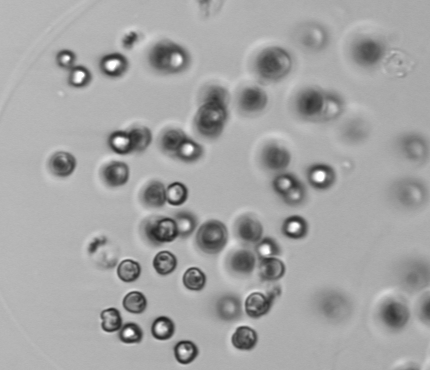
Label: Phaeocystis